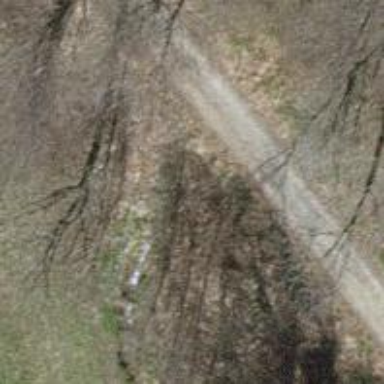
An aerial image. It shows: Culvert tunnel.